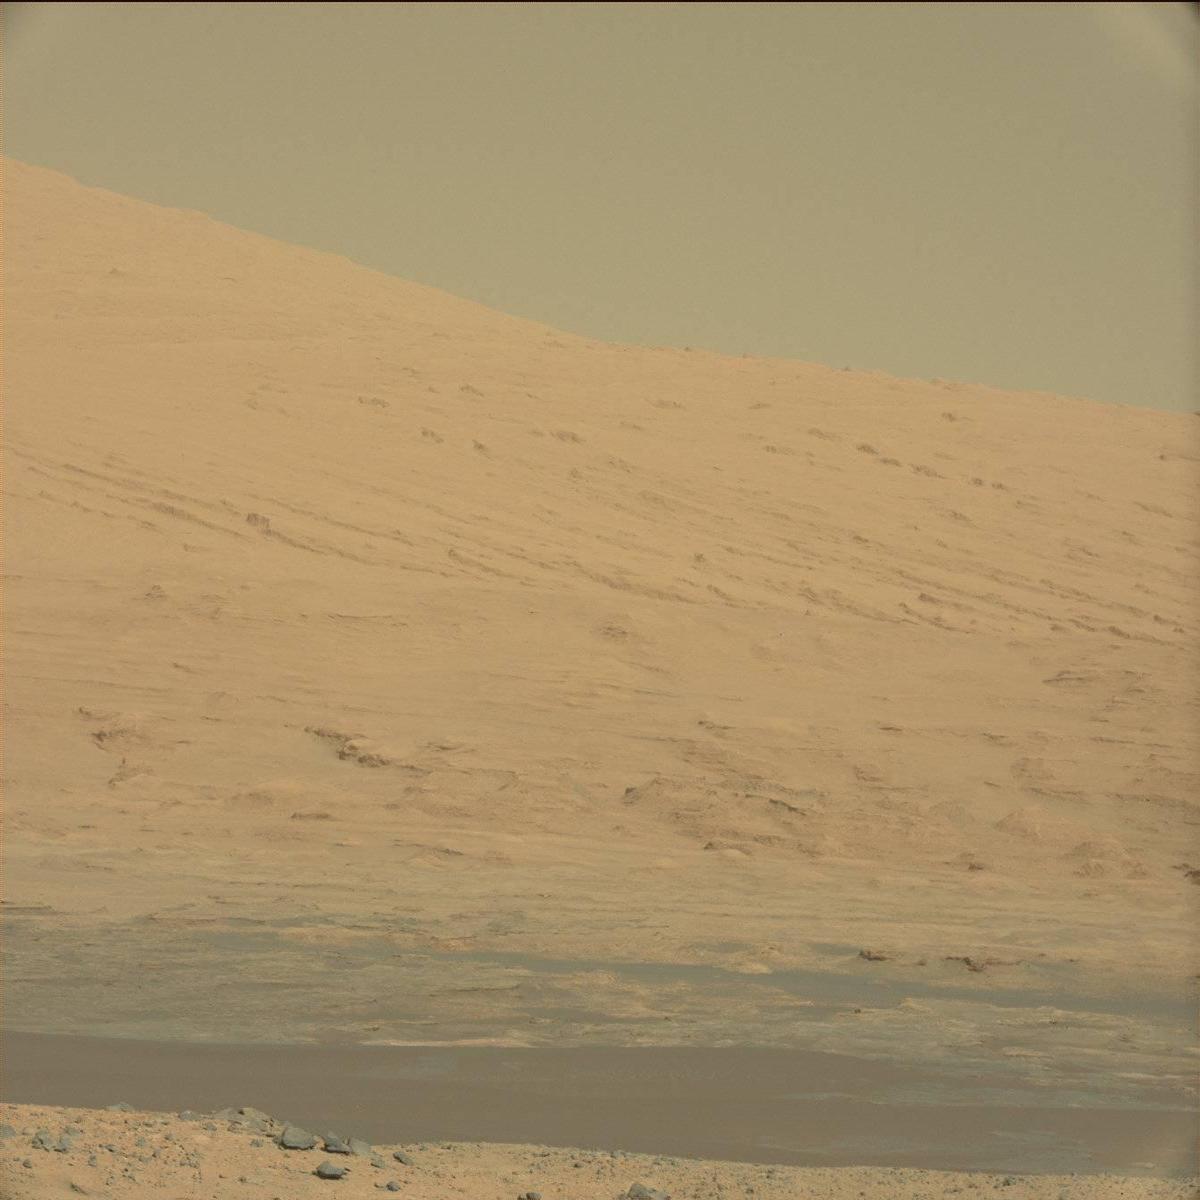
Terrain classes present: Bedrock, Ridge, Sand / Soil, Sky